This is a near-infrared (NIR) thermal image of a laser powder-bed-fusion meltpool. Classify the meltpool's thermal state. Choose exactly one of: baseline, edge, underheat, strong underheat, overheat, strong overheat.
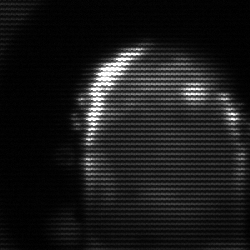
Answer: baseline